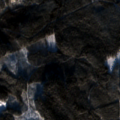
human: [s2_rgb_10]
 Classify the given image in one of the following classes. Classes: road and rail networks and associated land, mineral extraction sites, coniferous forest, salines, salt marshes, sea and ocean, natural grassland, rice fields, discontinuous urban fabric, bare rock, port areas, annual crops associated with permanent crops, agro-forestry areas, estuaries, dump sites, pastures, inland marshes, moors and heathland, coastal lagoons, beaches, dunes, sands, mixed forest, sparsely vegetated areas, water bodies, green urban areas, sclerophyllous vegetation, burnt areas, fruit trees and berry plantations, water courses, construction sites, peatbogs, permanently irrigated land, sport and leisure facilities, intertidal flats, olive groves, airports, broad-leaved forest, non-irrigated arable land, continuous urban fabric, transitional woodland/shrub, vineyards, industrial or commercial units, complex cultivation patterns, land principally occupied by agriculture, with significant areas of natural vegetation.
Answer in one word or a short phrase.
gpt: coniferous forest, mixed forest, transitional woodland/shrub